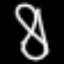
Label: hourglass